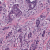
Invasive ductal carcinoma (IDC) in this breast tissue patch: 1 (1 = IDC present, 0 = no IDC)